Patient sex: M
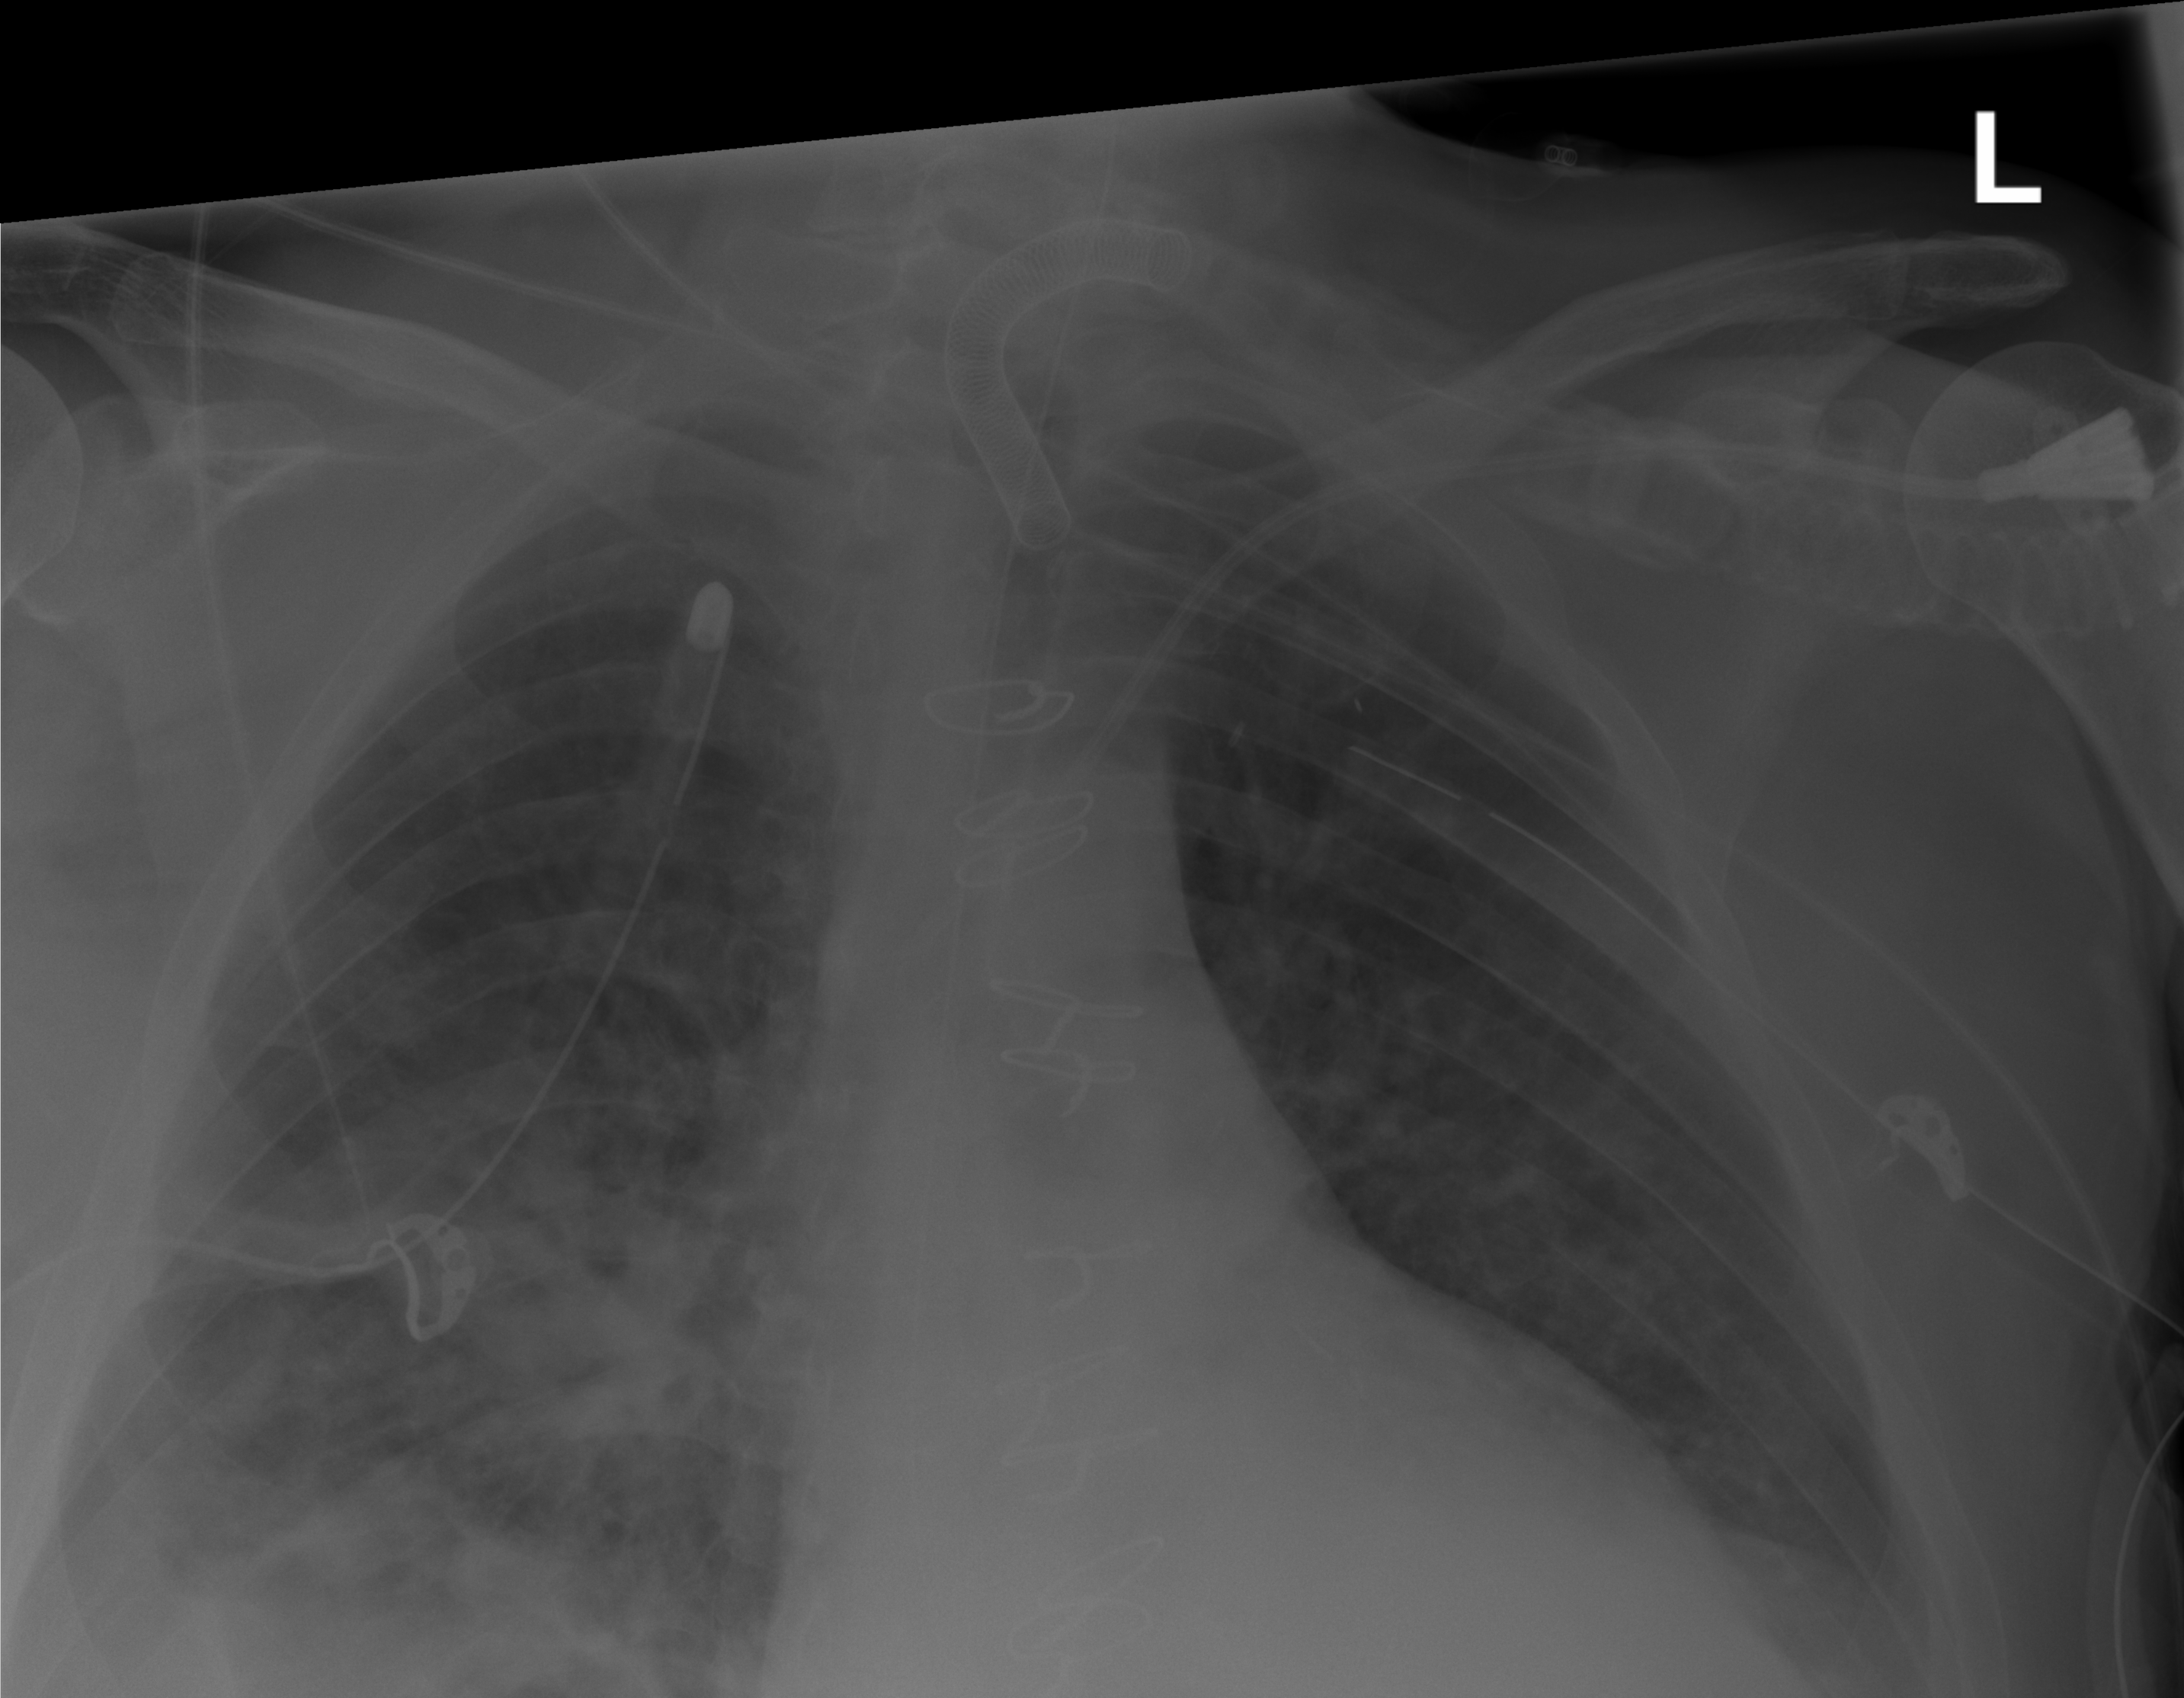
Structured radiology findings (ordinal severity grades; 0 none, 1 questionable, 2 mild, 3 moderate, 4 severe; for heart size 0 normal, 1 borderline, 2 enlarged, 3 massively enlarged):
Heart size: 2
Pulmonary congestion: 1
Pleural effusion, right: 2
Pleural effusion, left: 2
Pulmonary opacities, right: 2
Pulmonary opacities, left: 2
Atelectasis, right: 3
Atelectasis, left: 2